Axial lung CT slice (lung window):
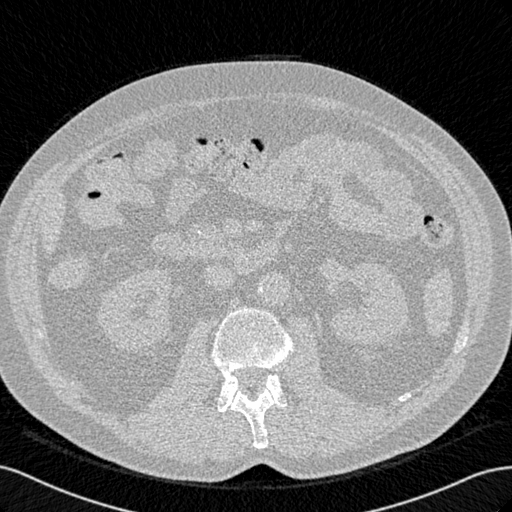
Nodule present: no